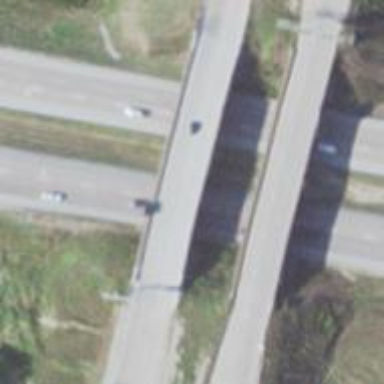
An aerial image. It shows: Motorway bridge.